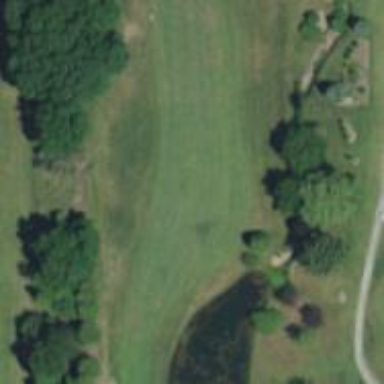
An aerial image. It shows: View of golf hole.